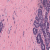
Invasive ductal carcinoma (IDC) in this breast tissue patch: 0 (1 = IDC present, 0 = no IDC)